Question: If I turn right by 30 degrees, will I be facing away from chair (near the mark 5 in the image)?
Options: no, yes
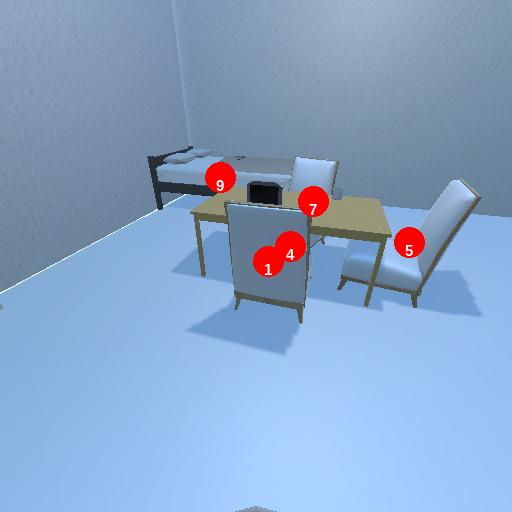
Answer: no